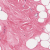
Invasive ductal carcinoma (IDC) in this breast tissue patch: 0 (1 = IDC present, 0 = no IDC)